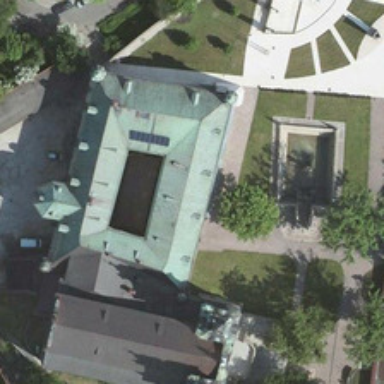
A church is surrounded by some green trees .